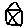
Label: house